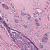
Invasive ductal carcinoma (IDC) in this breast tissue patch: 1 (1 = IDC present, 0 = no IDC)